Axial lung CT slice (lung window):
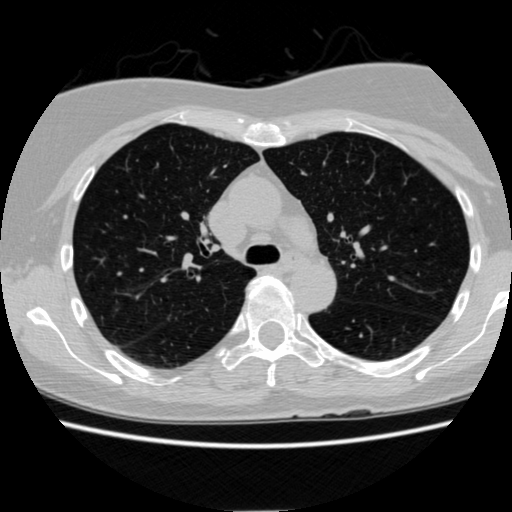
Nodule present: no